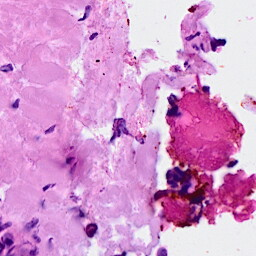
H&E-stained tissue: Breast